Field crop: tomato
Growth stage: 2
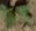
Species: solanum